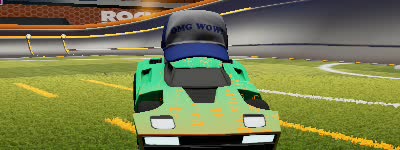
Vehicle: breakout